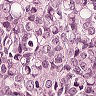
Metastatic tissue present: yes